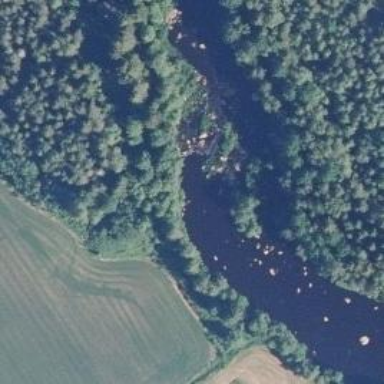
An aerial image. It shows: River with rapids.